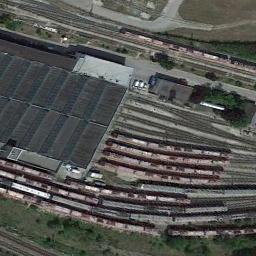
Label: railway_station